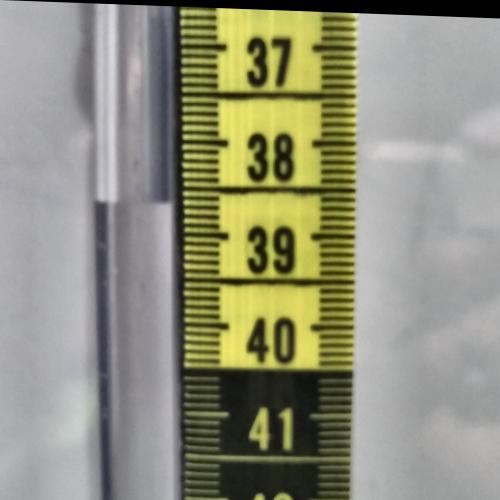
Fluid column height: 38.7 cm